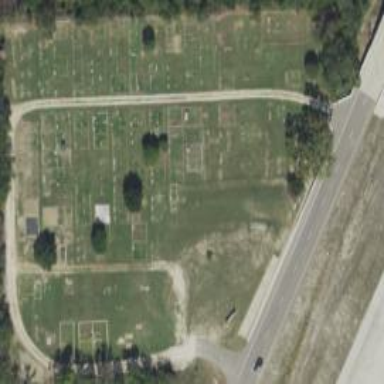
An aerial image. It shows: Cemetery.